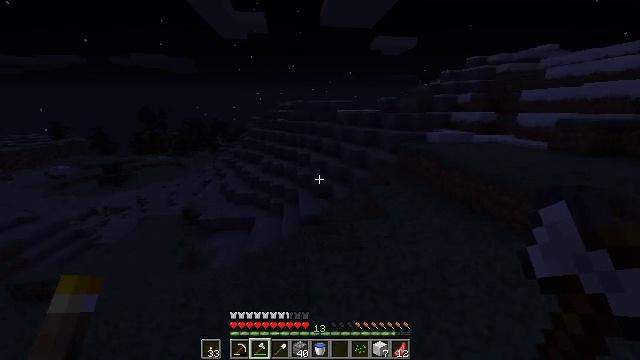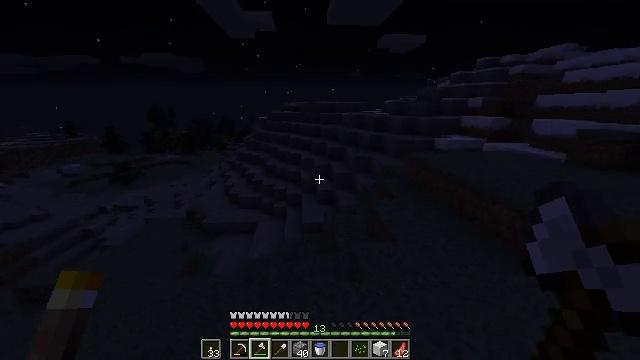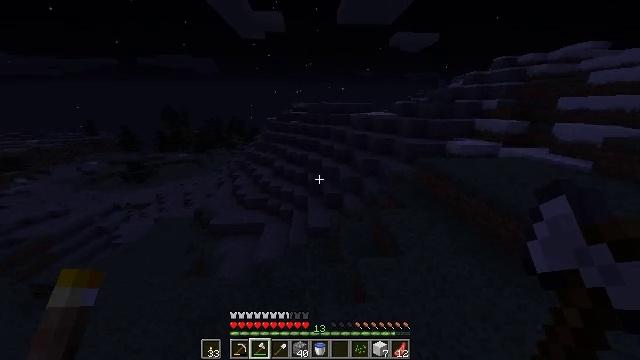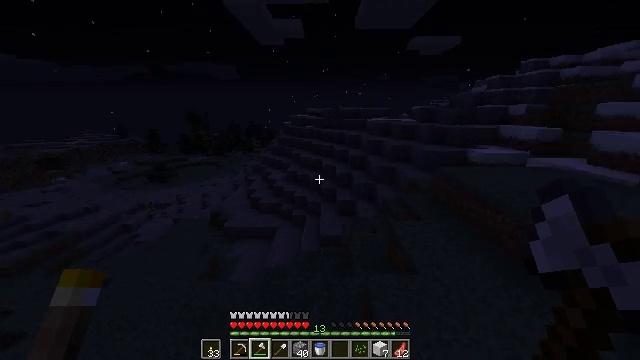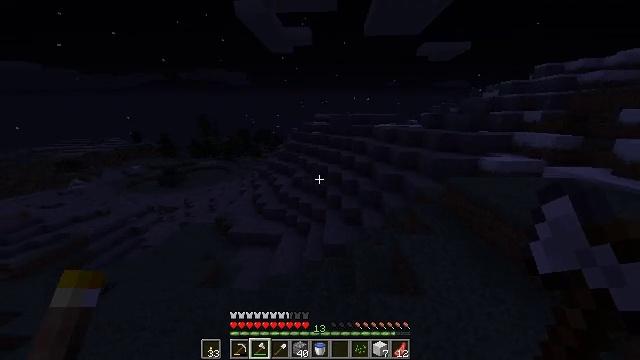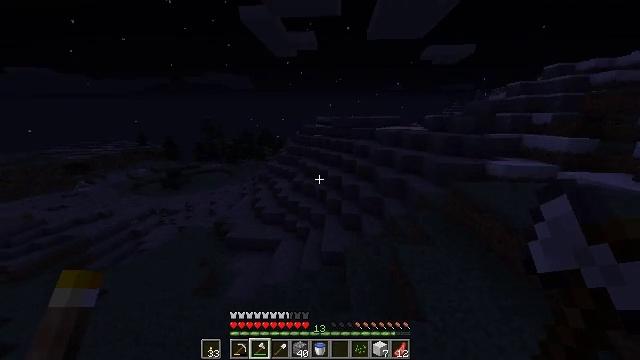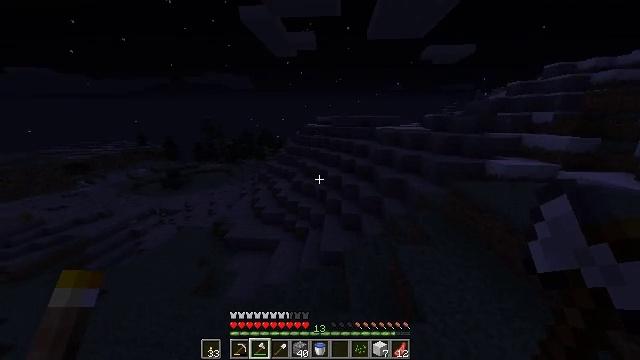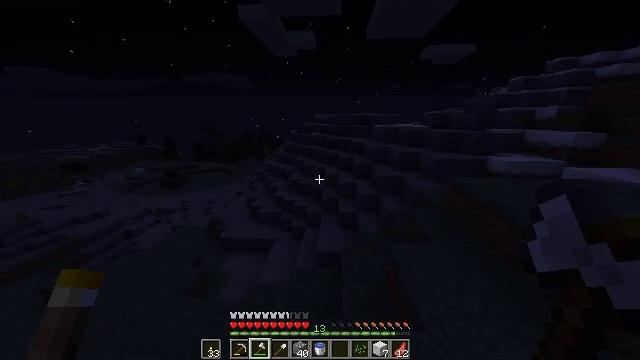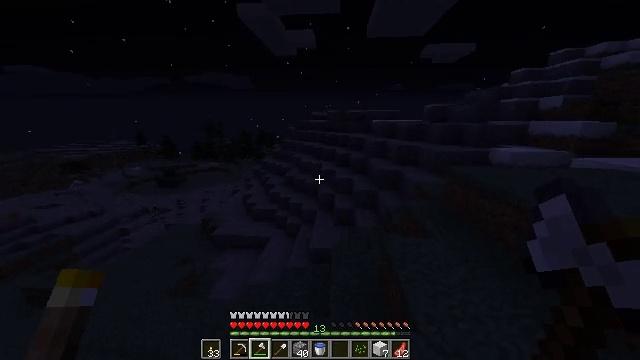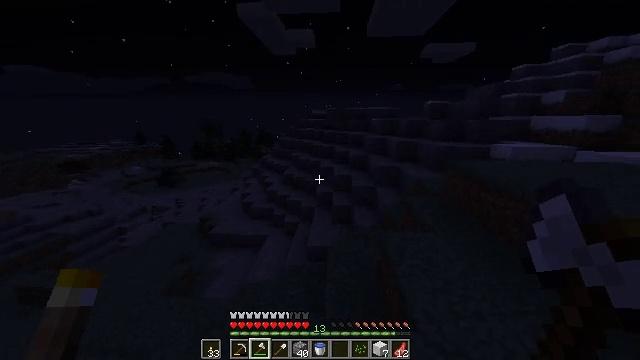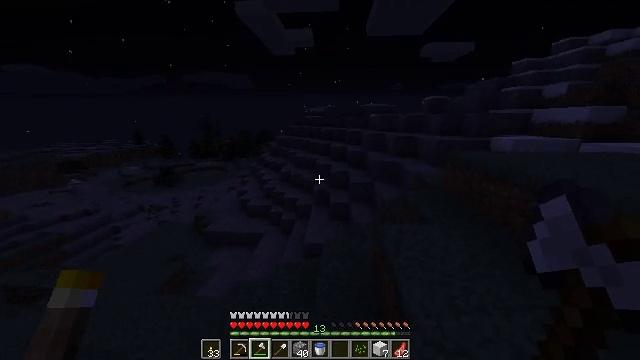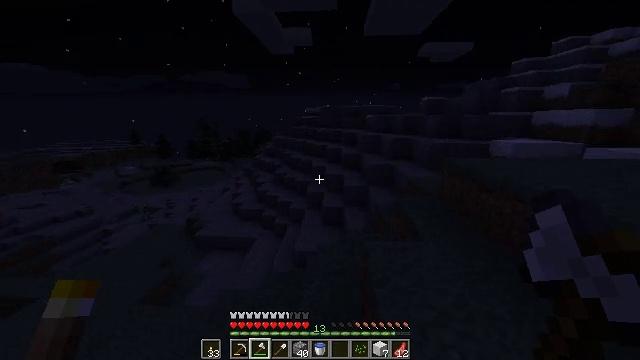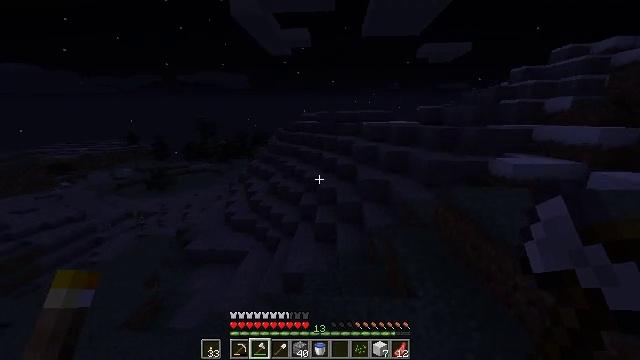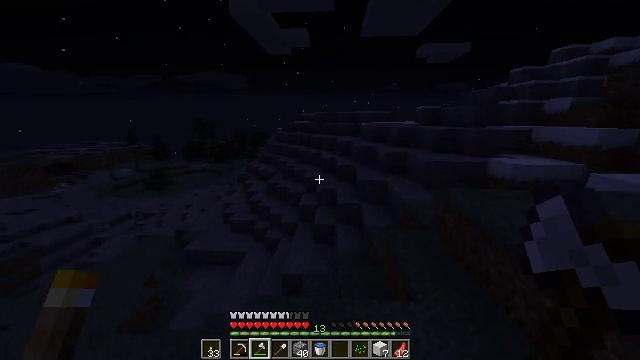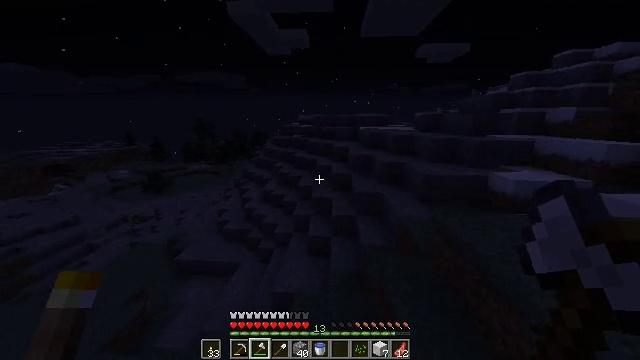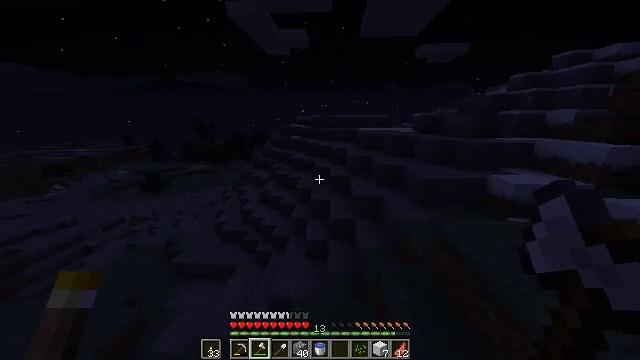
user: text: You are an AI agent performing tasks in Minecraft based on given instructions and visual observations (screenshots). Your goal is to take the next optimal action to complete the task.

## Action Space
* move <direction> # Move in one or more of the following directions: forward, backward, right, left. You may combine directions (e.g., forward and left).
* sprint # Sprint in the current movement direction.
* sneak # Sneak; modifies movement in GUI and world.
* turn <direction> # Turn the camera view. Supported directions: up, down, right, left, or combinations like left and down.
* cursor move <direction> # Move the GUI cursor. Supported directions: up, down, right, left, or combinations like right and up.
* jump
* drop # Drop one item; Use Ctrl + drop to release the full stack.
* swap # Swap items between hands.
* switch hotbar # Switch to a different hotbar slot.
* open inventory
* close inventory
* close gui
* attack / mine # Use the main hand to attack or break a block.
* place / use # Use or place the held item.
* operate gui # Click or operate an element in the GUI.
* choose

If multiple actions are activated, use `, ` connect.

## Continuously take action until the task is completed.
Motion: motion action
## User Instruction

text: Break the hay block to collect it.
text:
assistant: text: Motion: move forward and move right, sprint, turn left, jump
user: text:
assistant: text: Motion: move forward and move right, sprint, turn left, jump
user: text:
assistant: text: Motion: move forward and move right, sprint, turn left and up, jump
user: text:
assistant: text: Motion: move forward and move right, sprint, turn left and up, jump
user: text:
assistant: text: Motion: move forward and move right, sprint, turn left, jump
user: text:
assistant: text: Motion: move forward and move right, sprint, jump
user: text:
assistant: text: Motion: move forward and move right, sprint, jump
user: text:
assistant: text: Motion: move forward and move right, sprint, jump
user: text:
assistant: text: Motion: move forward and move right, sprint, jump
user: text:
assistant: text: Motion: move forward and move right, sprint, jump
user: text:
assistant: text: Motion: move forward and move right, sprint, jump
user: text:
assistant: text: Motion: move forward and move right, sprint, jump
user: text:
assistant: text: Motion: move forward and move right, sprint, jump
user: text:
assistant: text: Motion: move forward and move right, sprint, jump
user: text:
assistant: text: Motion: move forward, sprint, jump
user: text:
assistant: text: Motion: move forward, sprint, jump
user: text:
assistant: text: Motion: move forward, sprint, jump
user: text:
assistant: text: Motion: move forward, sprint, jump
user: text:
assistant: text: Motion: move forward, sprint, turn right, jump
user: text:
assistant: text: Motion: move forward, sprint, turn right, jump
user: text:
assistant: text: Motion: move forward, sprint, jump
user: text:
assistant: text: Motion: move forward, sprint, jump
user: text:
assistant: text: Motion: move forward, sprint, turn right, jump
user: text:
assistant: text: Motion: move forward and move right, sprint, turn right, jump
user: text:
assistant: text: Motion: move forward and move right, sprint, turn right, jump
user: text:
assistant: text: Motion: move forward and move right, sprint, jump
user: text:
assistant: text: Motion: move forward and move right, sprint, turn left and up, jump
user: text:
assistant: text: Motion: move forward, sprint, turn left and up, jump
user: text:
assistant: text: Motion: move forward, sprint, turn left, jump
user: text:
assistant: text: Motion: move forward, sprint, turn left and up, jump